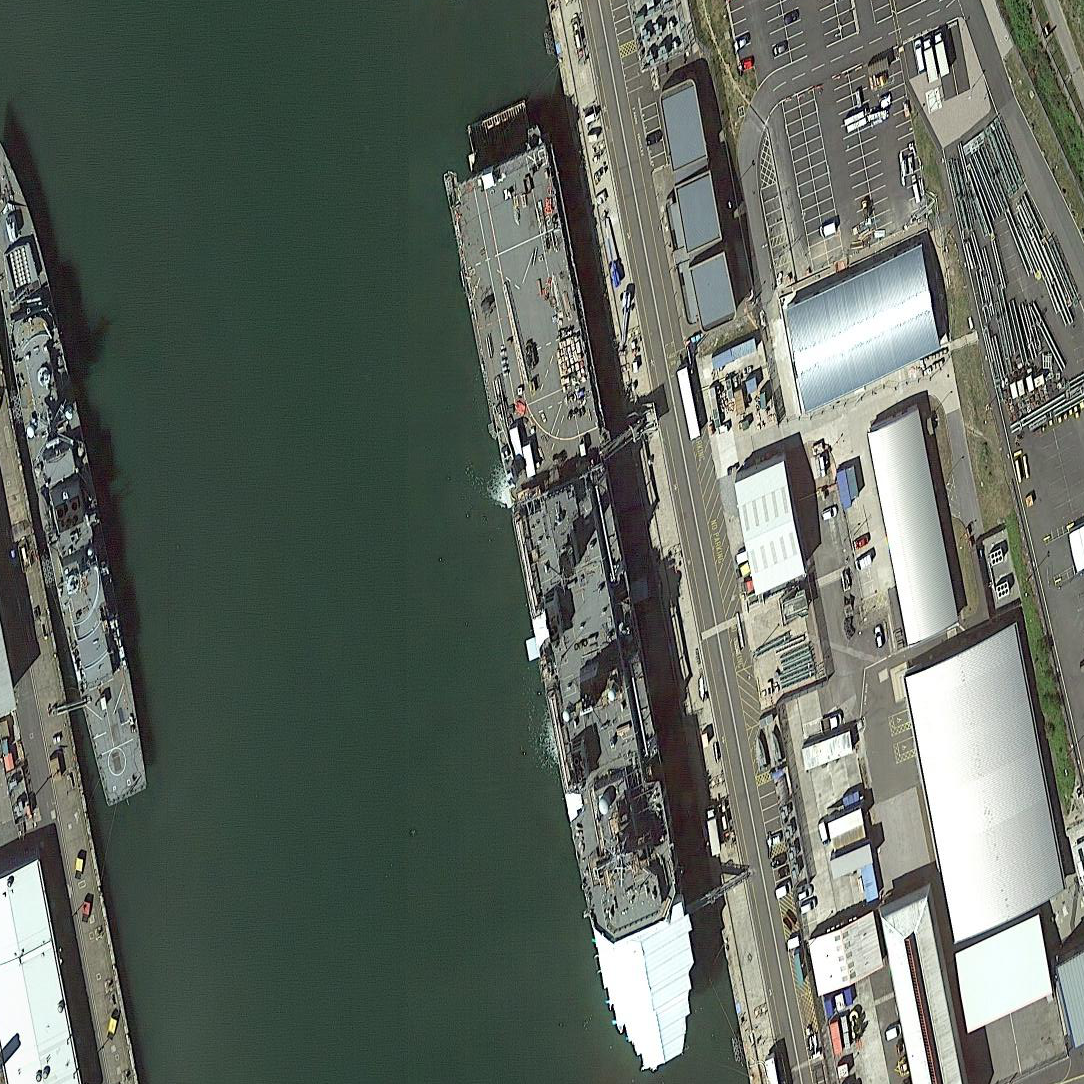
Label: assault